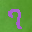
Label: 7